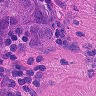
Metastatic tissue present: yes